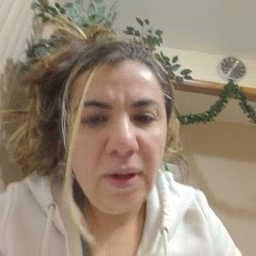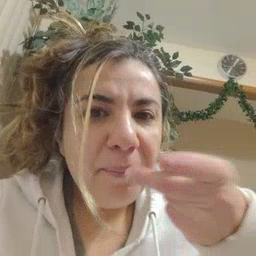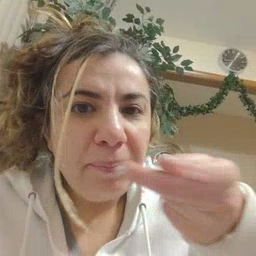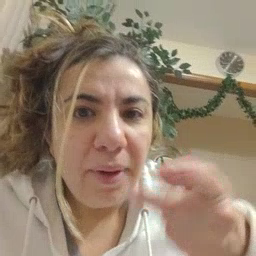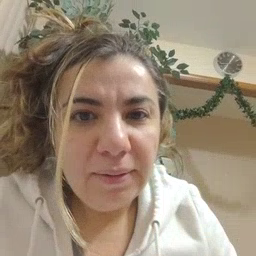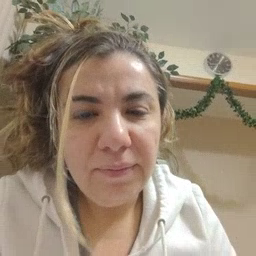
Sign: pizza